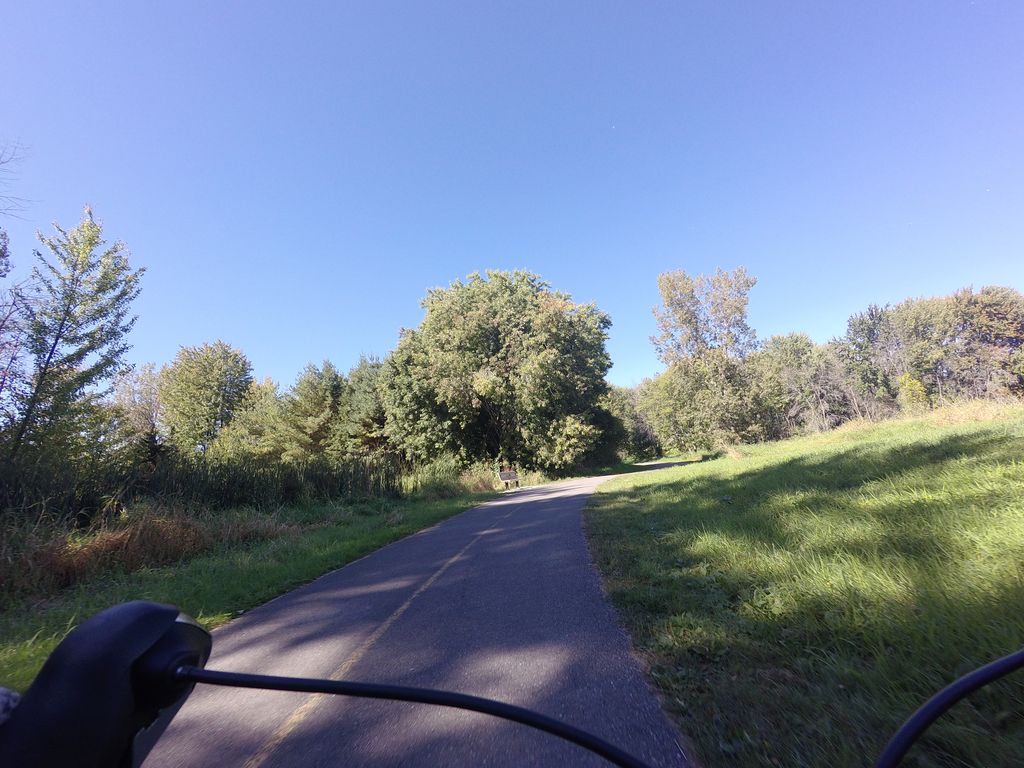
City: ottawa-gatineau